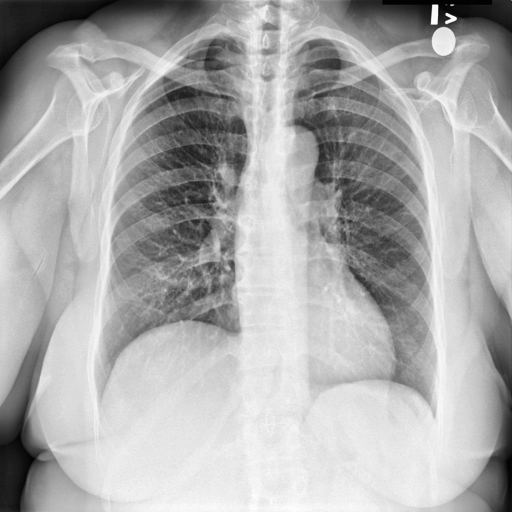
Finding: NORMAL